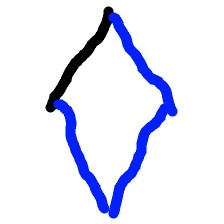
Shape: rhombus